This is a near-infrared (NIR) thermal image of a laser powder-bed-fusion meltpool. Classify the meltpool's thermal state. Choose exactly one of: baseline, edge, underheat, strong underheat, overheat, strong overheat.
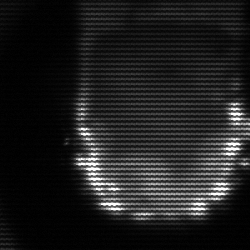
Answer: baseline